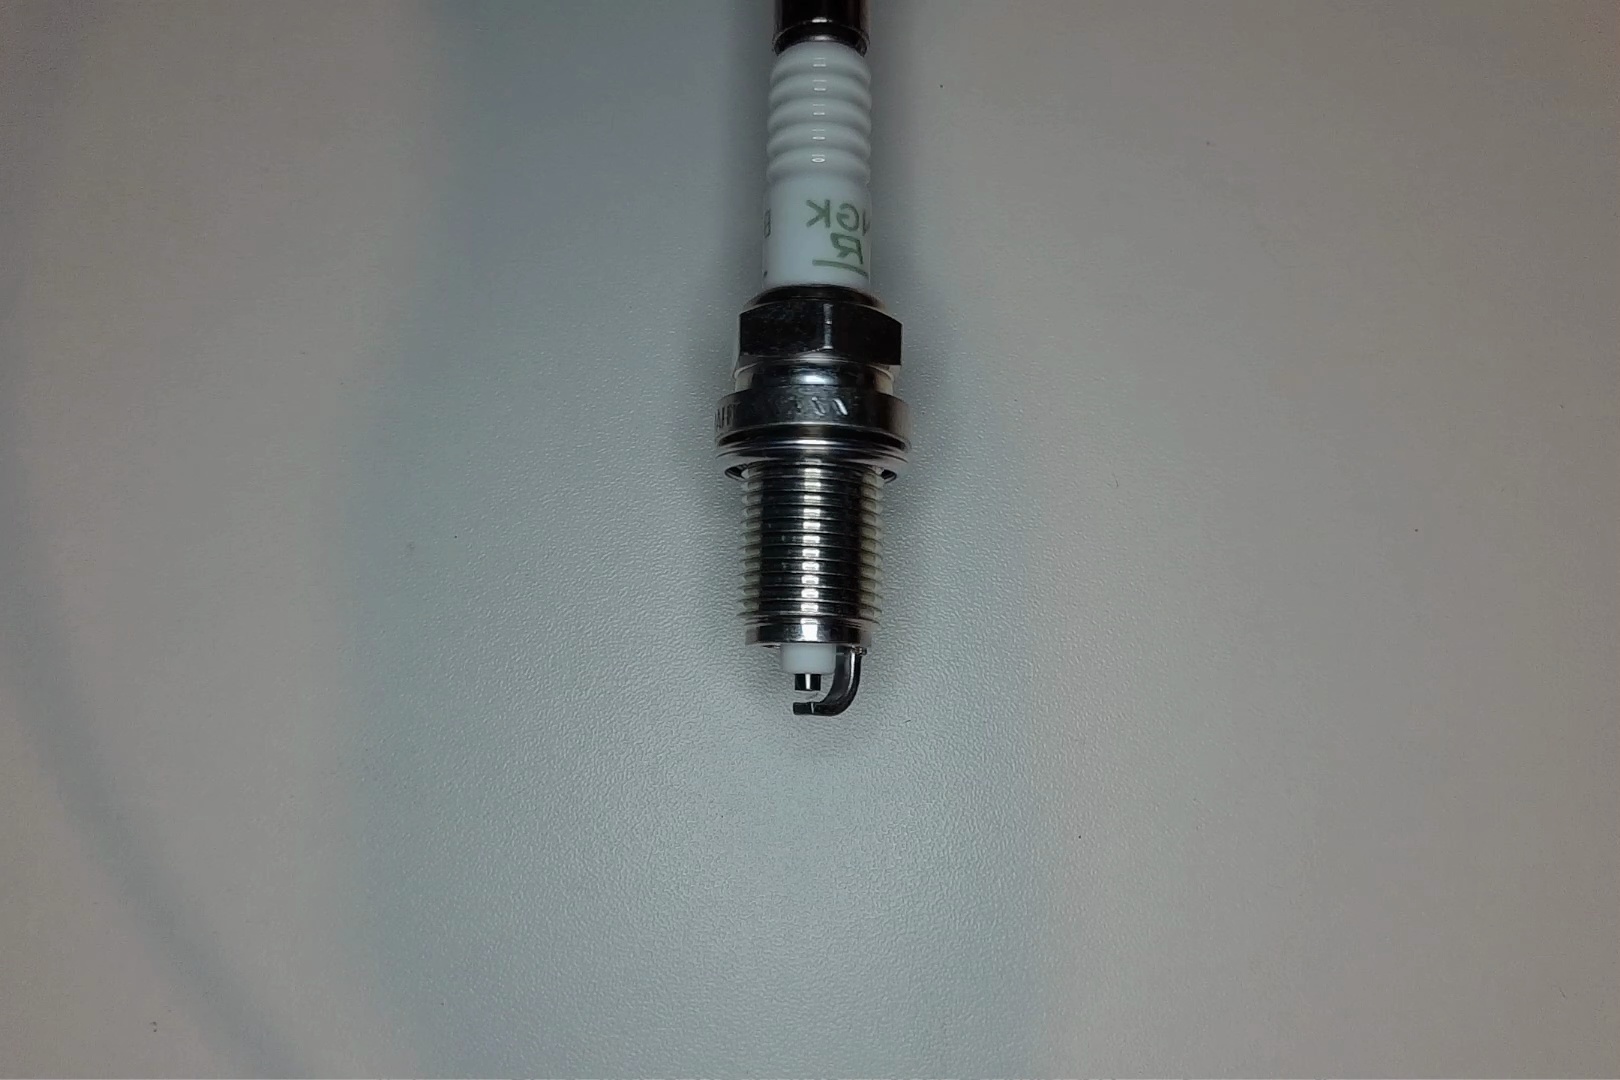
Label: no anomaly